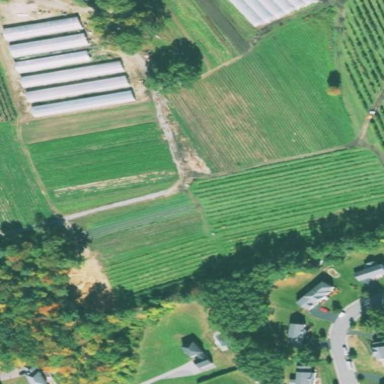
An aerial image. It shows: Farmland with agricultural activities.